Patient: sex M, age 67
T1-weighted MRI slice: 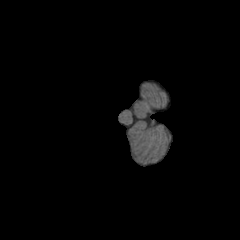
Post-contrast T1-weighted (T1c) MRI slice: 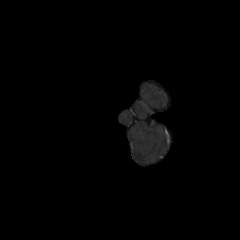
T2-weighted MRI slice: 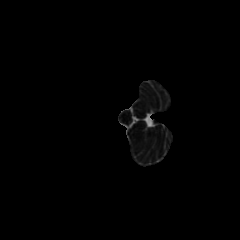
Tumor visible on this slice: no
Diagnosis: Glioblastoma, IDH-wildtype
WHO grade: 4